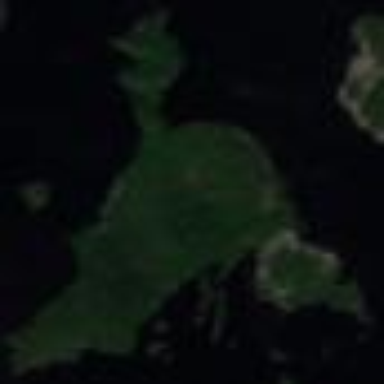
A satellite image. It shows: Islet.